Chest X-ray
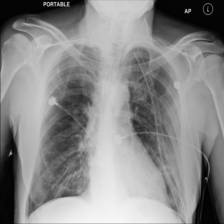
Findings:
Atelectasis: negative
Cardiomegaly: negative
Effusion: negative
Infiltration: negative
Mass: negative
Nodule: positive
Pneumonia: negative
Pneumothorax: negative
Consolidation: negative
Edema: negative
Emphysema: negative
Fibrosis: negative
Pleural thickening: negative
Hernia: negative